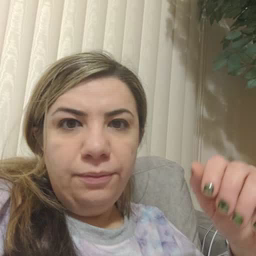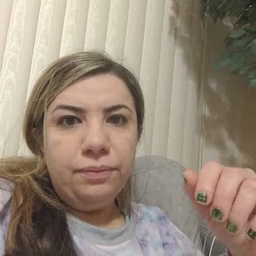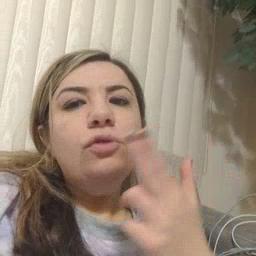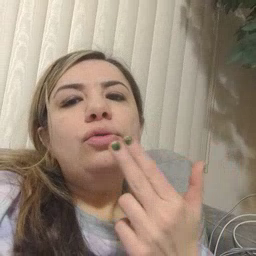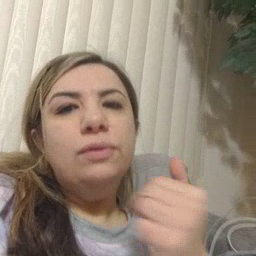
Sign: cute